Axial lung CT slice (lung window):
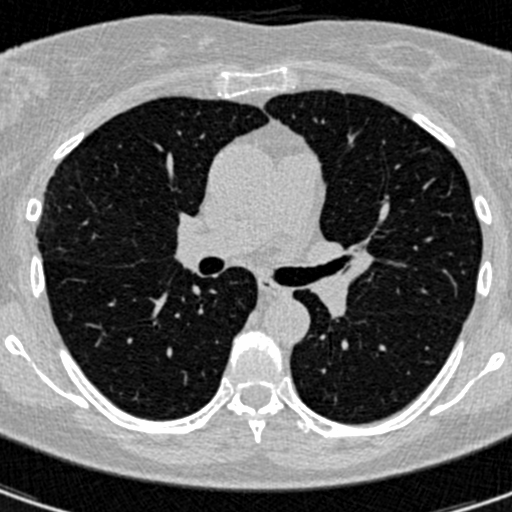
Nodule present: no